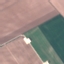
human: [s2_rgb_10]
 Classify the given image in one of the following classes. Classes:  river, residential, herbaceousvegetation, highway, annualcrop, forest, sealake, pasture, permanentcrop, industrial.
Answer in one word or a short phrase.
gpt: AnnualCrop